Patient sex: F
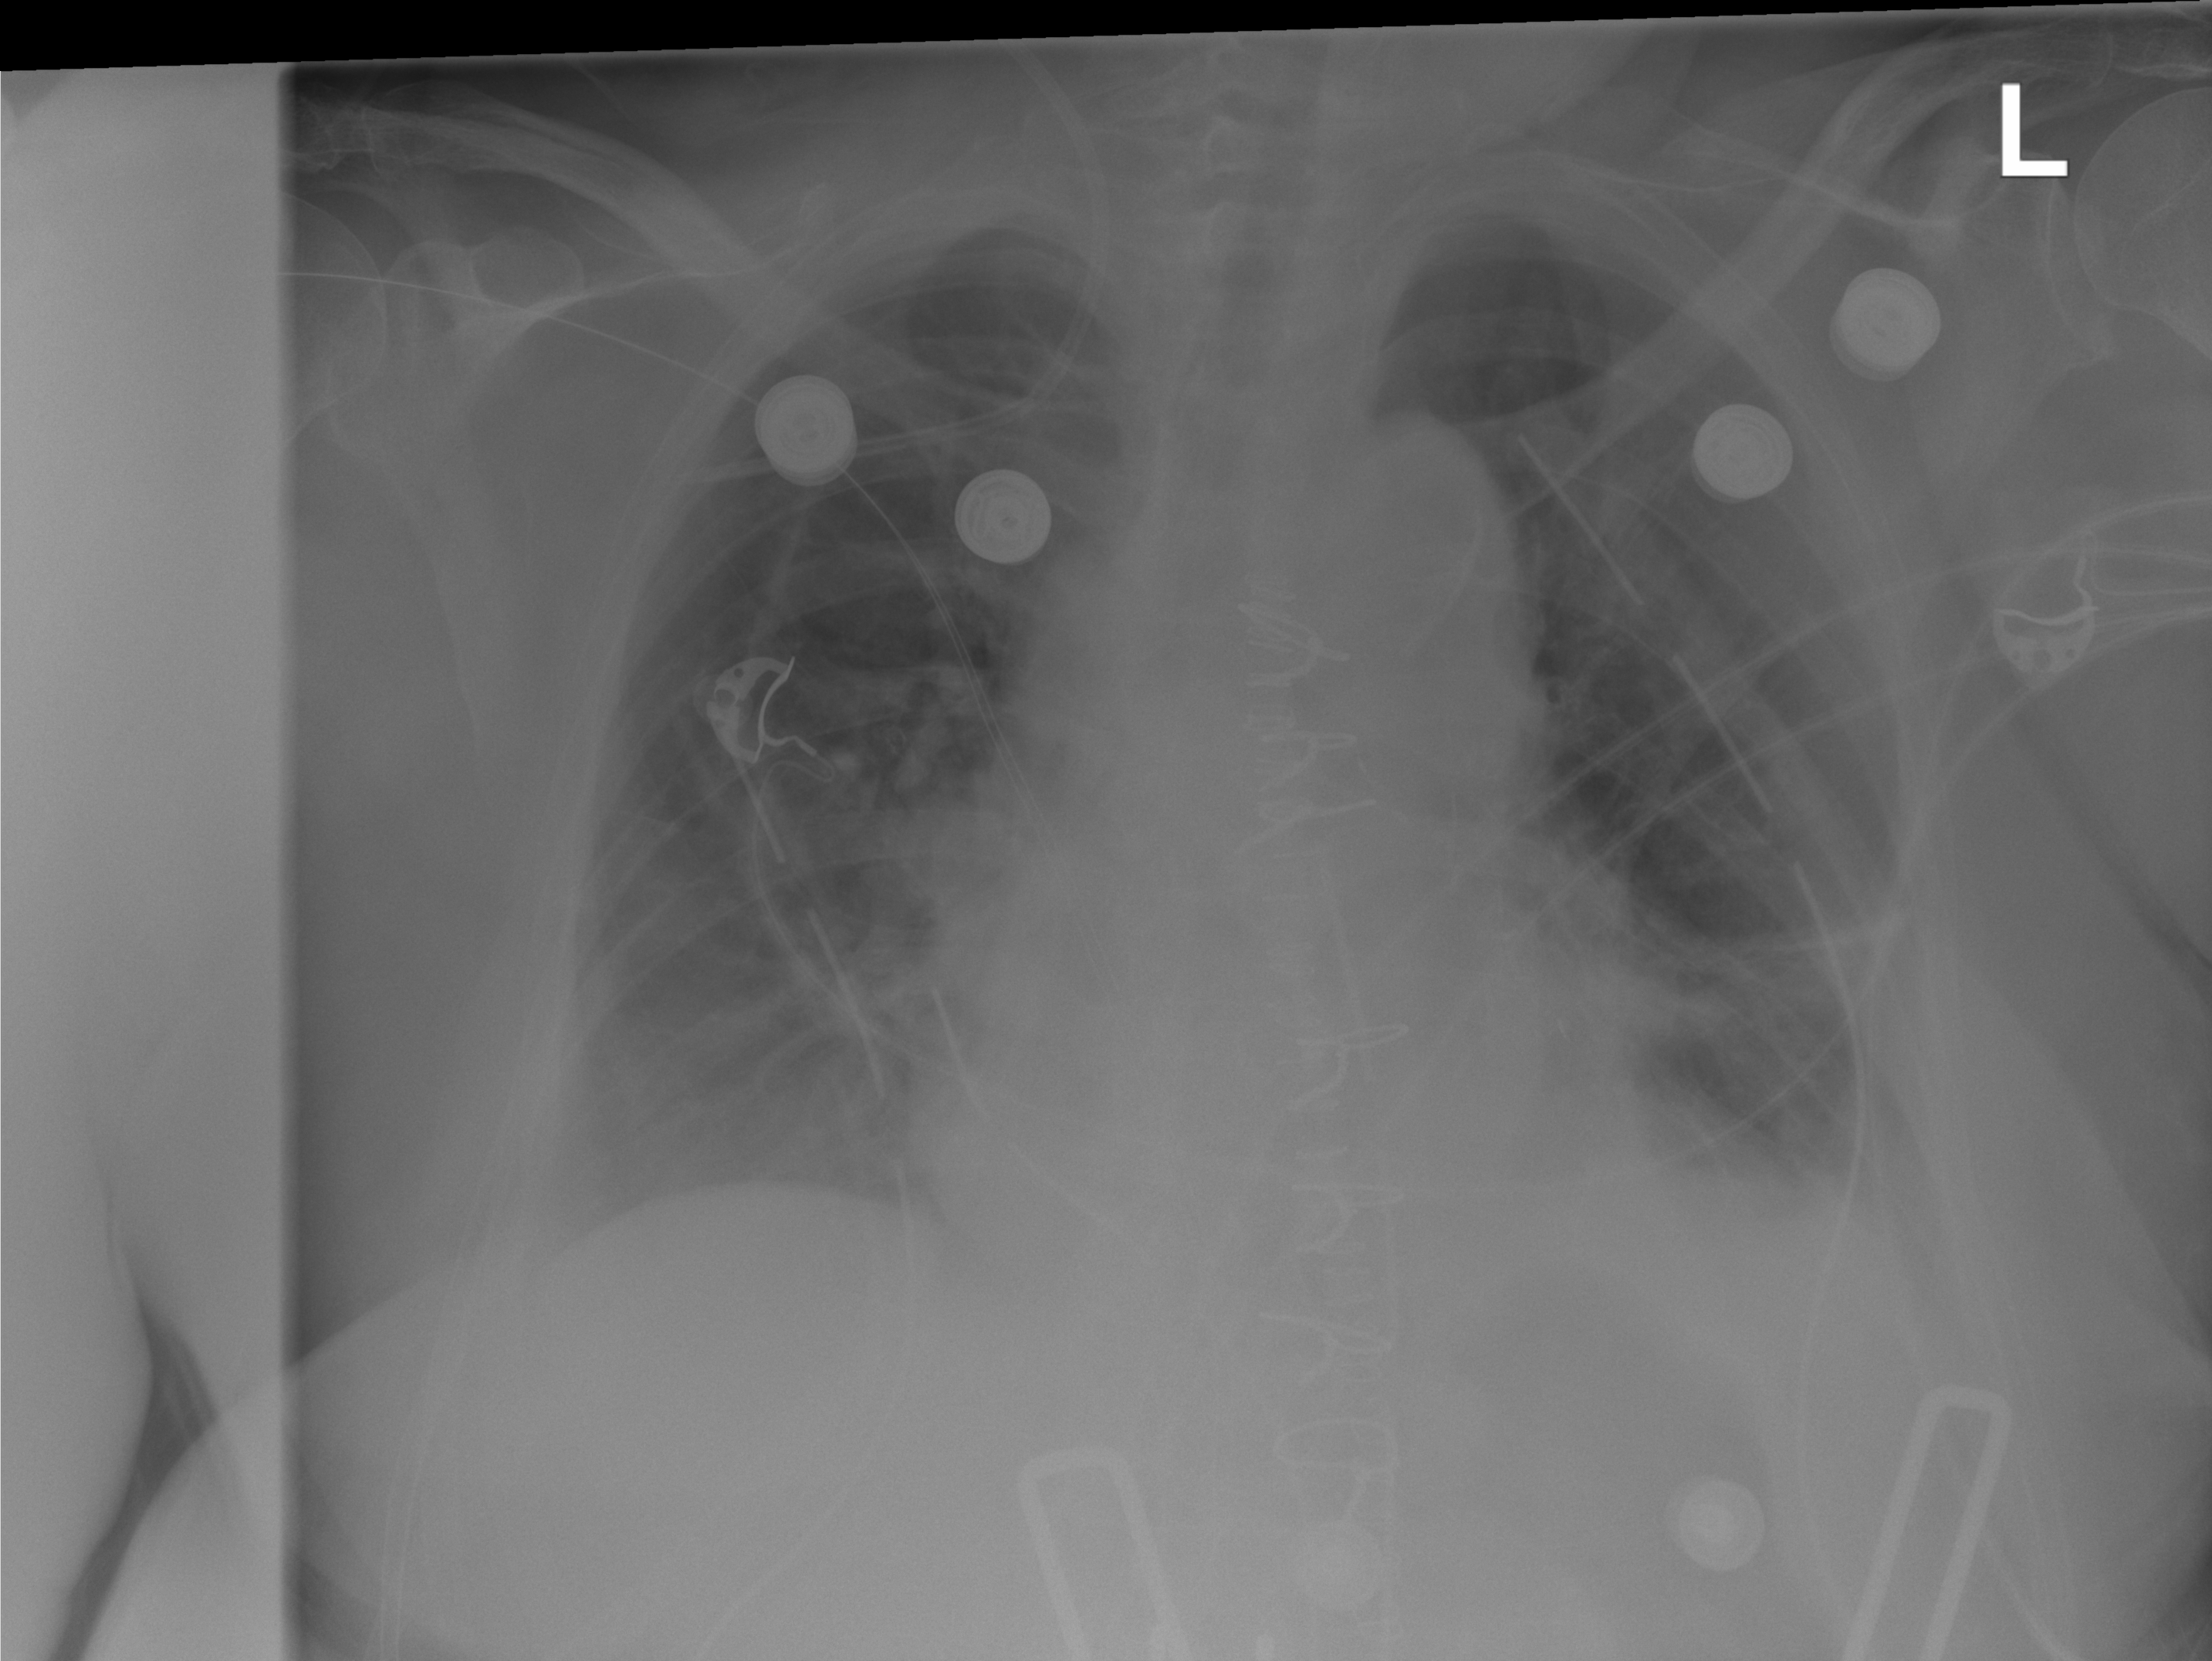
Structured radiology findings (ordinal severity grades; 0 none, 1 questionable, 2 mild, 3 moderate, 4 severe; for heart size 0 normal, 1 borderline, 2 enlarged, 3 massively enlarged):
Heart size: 1
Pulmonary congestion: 0
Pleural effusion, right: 0
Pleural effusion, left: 2
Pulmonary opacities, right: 0
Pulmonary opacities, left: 0
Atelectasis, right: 1
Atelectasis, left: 2